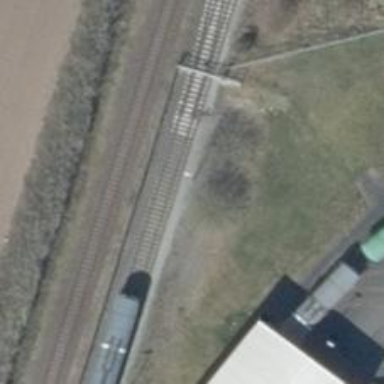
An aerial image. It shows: Railway switch.